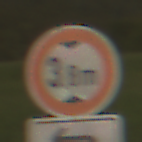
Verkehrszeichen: TatsaechlicheHoehe
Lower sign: RichtungsangabeDurchPfeile2
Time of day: MorningAfternoon
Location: Outdoor (Nature)
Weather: PartlyCloudy
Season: NotSpecified
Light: Natural